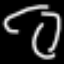
Label: squiggle